Field crop: maize
Growth stage: 1
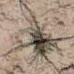
Species: salsola